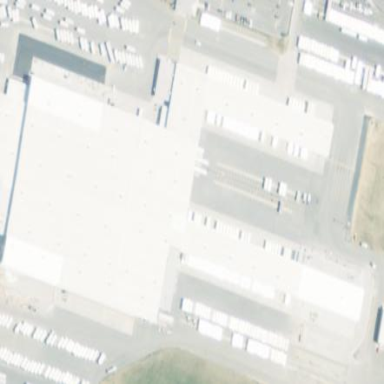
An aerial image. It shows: Logistics area.